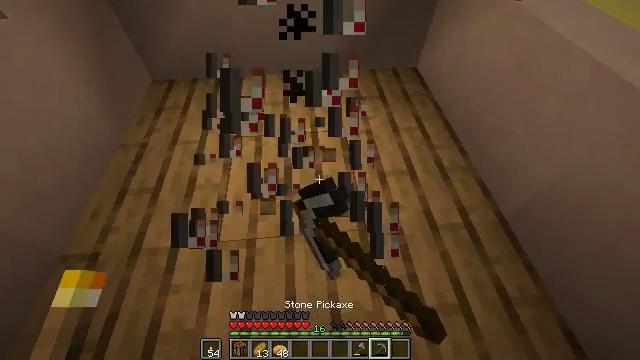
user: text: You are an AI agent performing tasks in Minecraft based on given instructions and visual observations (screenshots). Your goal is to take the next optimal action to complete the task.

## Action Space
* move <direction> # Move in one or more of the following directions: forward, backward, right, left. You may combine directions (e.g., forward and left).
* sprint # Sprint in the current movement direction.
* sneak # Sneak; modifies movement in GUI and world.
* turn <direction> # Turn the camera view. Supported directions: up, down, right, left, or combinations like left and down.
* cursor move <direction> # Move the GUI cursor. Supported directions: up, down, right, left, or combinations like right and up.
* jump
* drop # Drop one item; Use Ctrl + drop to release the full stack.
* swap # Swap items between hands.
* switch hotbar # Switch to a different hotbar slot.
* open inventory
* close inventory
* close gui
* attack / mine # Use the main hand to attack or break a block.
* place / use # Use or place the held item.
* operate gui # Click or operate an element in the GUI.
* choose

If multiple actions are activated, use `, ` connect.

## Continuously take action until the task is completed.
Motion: motion action
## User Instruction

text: Recover the brewing stand by mining it.
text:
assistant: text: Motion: attack / mine